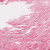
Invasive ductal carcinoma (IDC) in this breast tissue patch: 0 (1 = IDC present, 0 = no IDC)